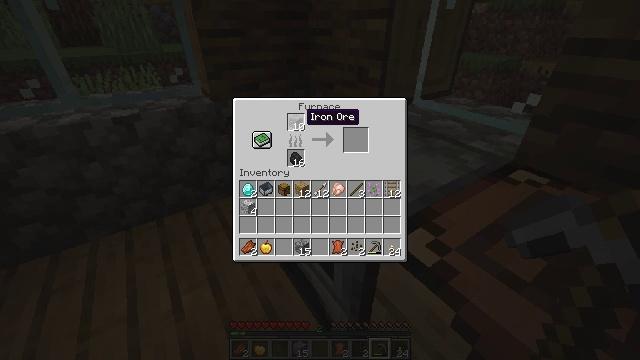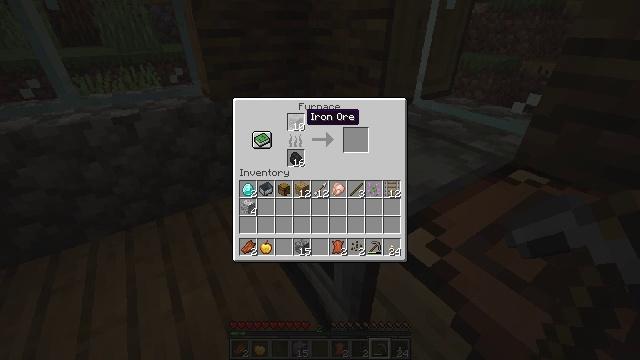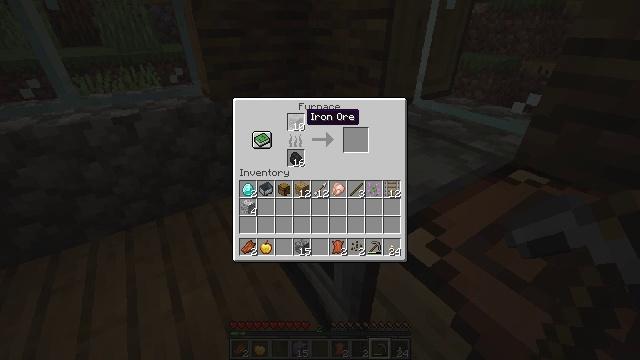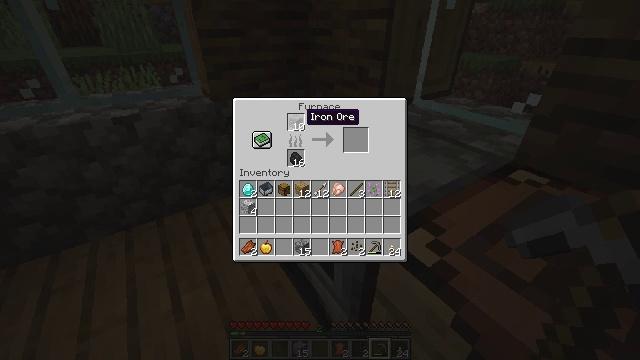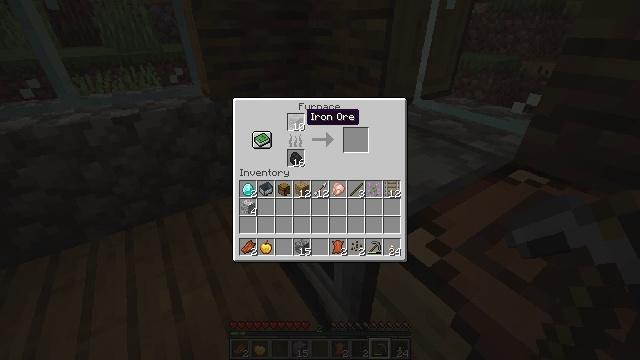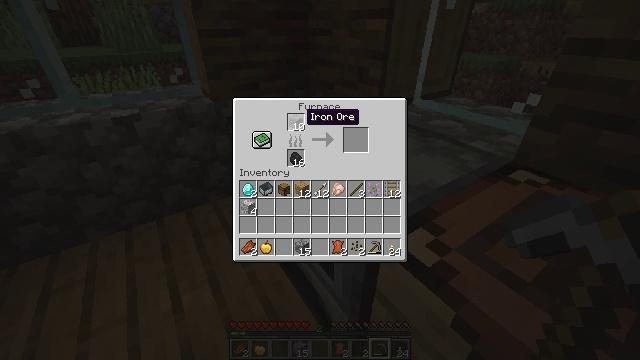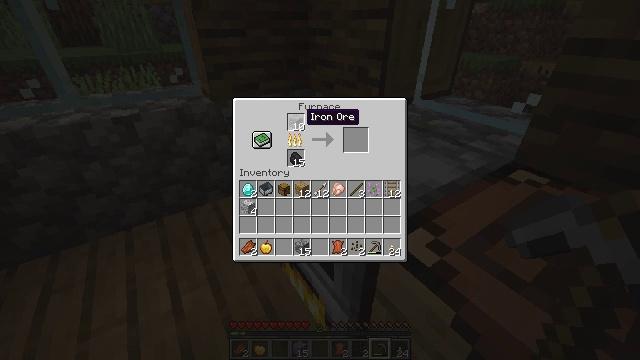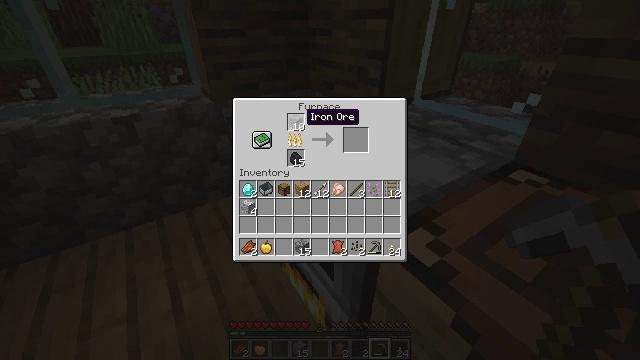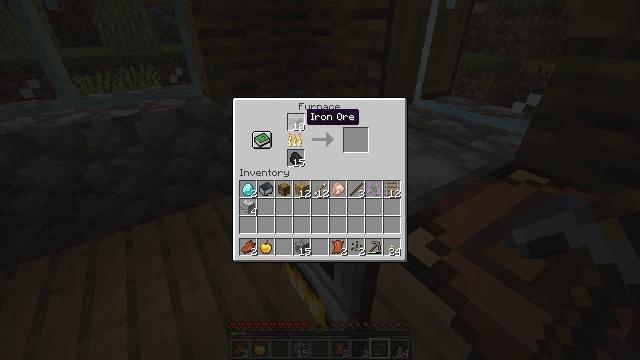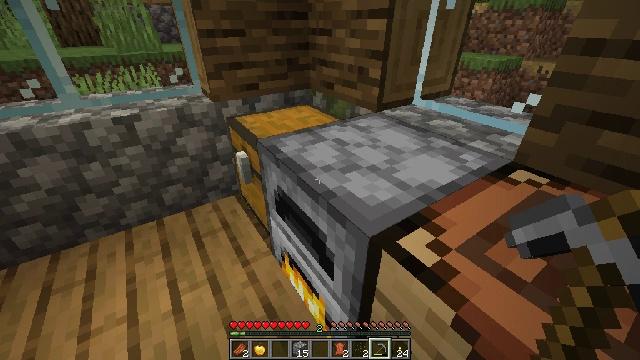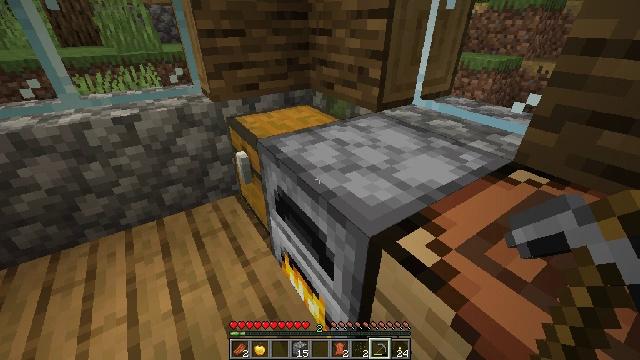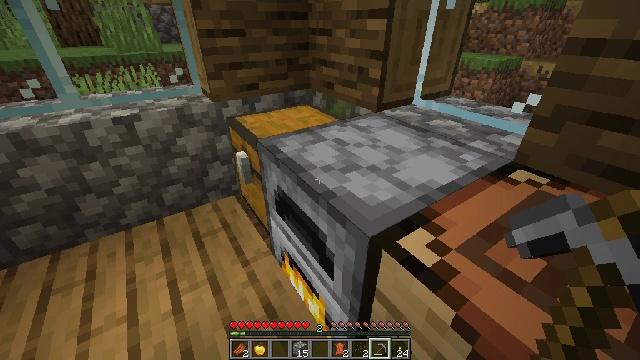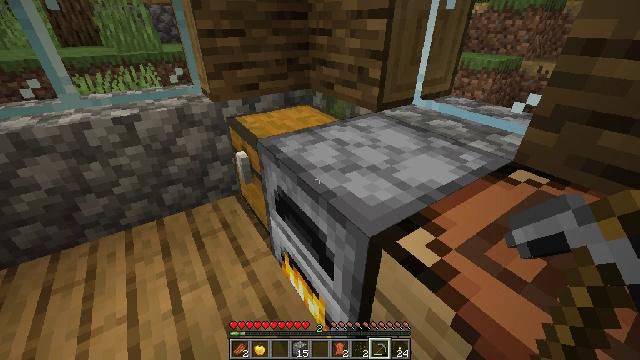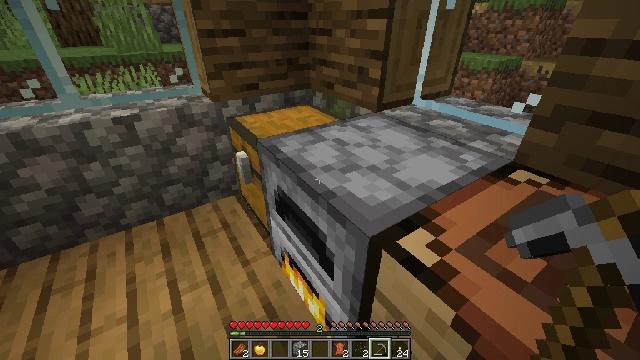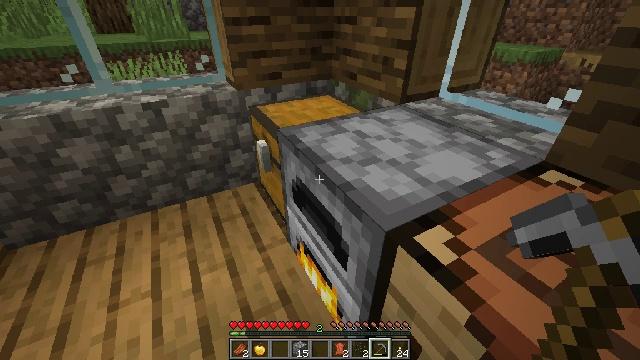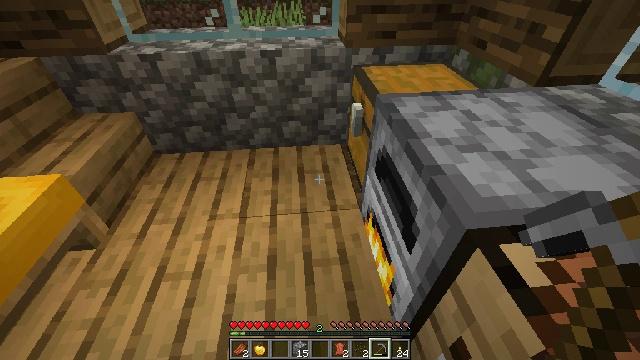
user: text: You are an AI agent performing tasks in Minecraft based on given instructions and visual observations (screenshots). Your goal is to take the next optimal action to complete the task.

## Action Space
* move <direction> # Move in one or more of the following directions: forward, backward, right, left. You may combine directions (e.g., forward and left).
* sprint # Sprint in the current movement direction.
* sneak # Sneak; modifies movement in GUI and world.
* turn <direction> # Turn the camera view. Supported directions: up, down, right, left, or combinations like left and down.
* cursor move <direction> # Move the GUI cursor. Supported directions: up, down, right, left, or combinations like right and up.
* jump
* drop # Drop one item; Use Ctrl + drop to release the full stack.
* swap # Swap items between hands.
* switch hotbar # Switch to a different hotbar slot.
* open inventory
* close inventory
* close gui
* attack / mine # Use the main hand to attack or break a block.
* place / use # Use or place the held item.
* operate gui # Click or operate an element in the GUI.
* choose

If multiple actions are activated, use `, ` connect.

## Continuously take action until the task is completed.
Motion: motion action
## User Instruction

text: Break the oak stairs.
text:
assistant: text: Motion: no_op
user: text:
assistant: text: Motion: no_op
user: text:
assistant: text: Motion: no_op
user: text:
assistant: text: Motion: no_op
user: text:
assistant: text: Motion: no_op
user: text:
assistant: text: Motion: no_op
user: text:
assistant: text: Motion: no_op
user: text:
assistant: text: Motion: no_op
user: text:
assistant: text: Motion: close inventory
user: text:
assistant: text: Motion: close inventory
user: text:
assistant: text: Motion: close inventory
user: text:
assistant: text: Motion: close inventory
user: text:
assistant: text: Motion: no_op
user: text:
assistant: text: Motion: turn left and down
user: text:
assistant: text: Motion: turn left and down
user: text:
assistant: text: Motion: turn left and down
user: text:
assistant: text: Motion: turn left and down
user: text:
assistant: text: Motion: turn left
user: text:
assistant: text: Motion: turn left
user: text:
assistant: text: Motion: turn left
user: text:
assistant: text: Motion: turn left and up
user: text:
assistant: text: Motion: turn left and up
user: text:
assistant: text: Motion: turn left and up
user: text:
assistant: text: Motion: turn up
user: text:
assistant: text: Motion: no_op
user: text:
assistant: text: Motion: no_op
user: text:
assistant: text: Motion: no_op
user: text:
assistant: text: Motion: no_op
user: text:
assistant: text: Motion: no_op
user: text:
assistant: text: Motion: no_op